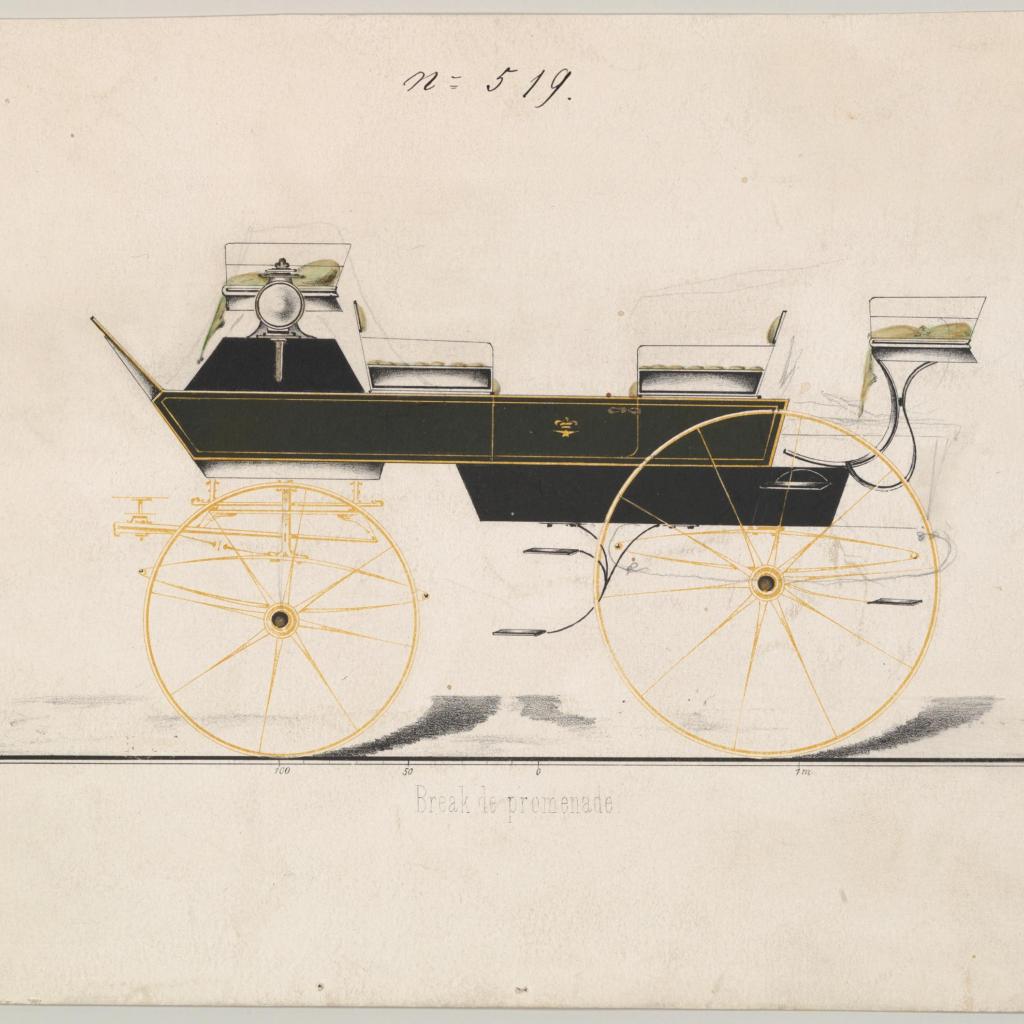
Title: Design for Break de Promenade, no. 519
Object type: Print
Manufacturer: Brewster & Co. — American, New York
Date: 1850–70
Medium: Hand colored lithograph
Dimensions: sheet: 6 5/16 x 8 7/8 in. (16.1 x 22.5 cm)
Classification: Prints
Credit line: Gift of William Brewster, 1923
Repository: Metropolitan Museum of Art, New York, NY